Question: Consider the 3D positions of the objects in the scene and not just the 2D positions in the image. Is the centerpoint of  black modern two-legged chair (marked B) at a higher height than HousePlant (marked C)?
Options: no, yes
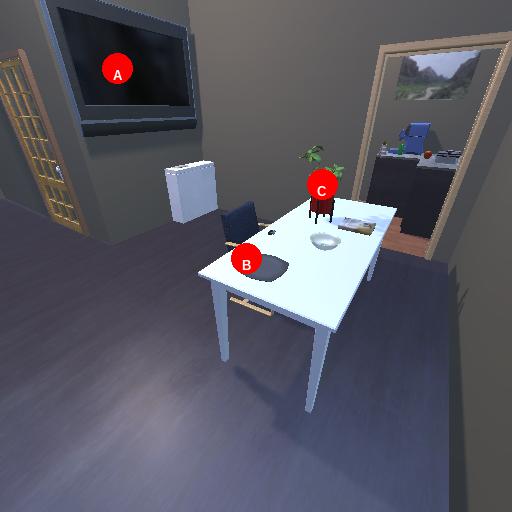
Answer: no